Question: Using bootstrap3 with mvc5.
Using the grid system, I have 4 across in a row ("col-md-3"). Here is HTML for one box:
'''
<div class="col-md-3">
<div class="index-box">
<h2>Other Reports</h2>
<p>Click this button to go to the report index page.</p>
<button class="big-button">View Reports</button>
</div>
</div>
'''
In full screen, the button sits nicely in the box, but when I view on mobile device, the boxes are stacked (as they should) but the button width becomes a percent of the full screen instead of the .index-box. HEre is current css:
'''
.index-box {
border: 1px #527f03 solid;
border-radius: 5px;
text-align: center;
padding-bottom: 20px;
height: 250px;
max-width: 260px;
}
.index-box h2 {
position: relative;
top: -25px;
background-color: #dfece2;
display: inline-block;
}
.big-button {
position: absolute;
margin-left: -35%;
left: 50%;
width: 70%;
max-width: 70%;
bottom: 20px;
background: #9cc64e;
padding: 5px 10px;
color: #23423a;
font-size: 18px;
text-decoration: none;
}
'''
How it looks on mobile screen width:

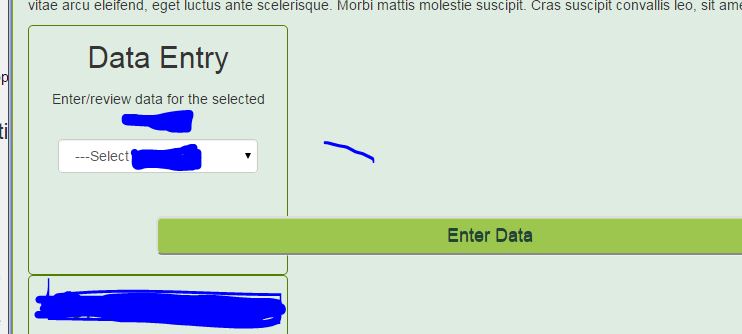
Answer: Using Bootstrap's classes when available, such as '.btn-block' will give you a full-width button, then wrap that in a container and add margin or padding to it. And remove the absolute positioning...
This should point you in the right direction....
'''
.big-button {
background: #9cc64e;
padding: 5px 10px;
color: #23423a;
font-size: 18px;
text-decoration: none;
}
.big-button-cont {
padding: 0 15%;
}
</style>
<div class="col-md-3">
<div class="index-box">
<h2>Other Reports</h2>
<p>Click this button to go to the report index page.</p>
<div class="big-button-cont">
<button class="btn big-button btn-block">View Reports</button>
</div>
</div>
</div>
'''
it's a good idea to take bootstrap's classes and modify them in an "override" that loads after the 'bootstrap.css' stylesheet, this way you can keep it within the framework and just change the bits and pieces you need, such as the button color, etc.